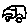
Label: car